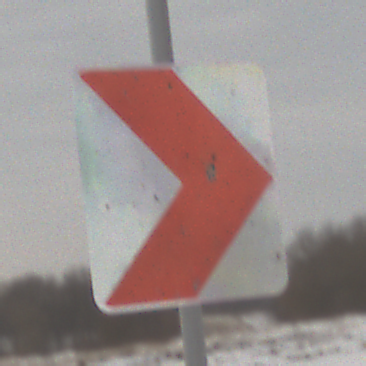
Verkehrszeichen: RichtungstafelnInKurvenKleinLinks
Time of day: MorningAfternoon
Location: Outdoor (Nature)
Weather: Overcast
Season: Winter
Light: Natural